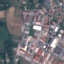
Land use / land cover: Industrial